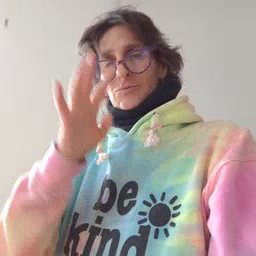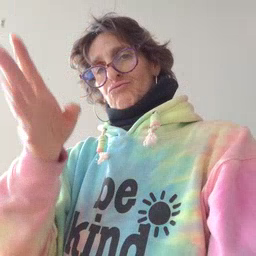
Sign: pretend